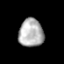
Tissue: prostate
Cell type: T cells
Senescence score: 0.1726
Nuclear area (px): 687
Mean DAPI intensity: 175.13